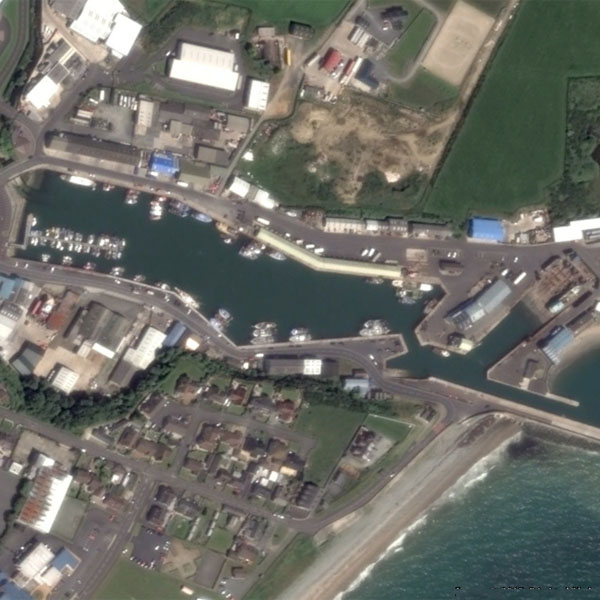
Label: Port